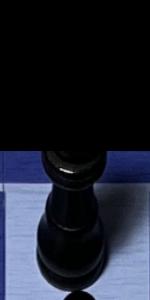
Label: King_Black